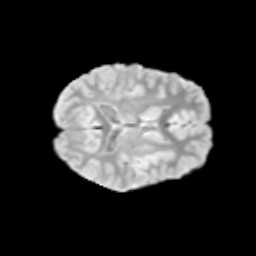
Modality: T2w
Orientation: axial
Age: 9
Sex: male
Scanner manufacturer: siemens
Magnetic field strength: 3 T
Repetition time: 3.8 s
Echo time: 0.07 s